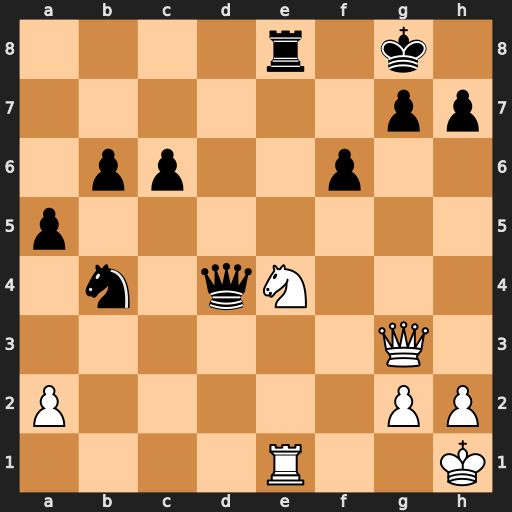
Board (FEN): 4r1k1/6pp/1pp2p2/p7/1n1qN3/6Q1/P5PP/4R2K
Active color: w
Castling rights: -
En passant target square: -
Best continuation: Nxf6+ Qxf6 Rxe8+ Kf7 Re1